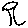
Label: tree